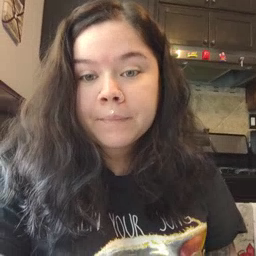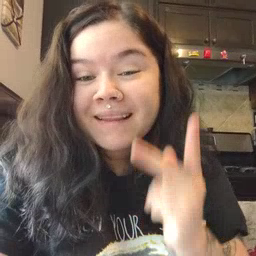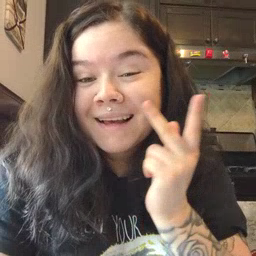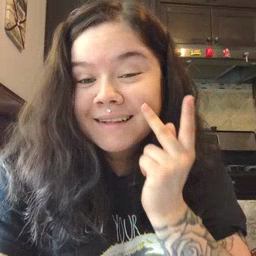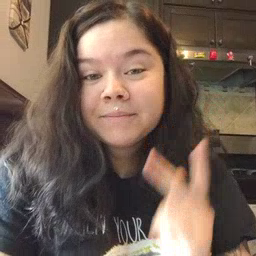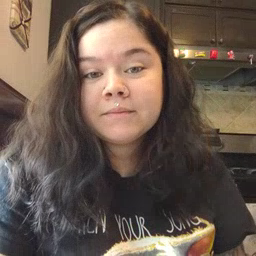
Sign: kitty